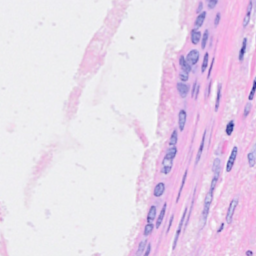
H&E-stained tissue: Breast